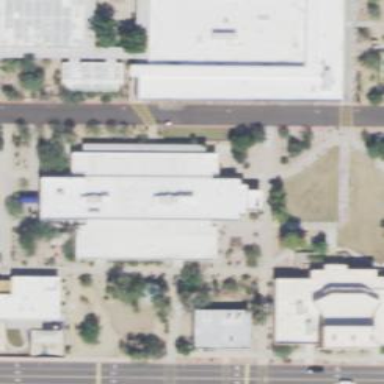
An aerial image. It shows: College building.